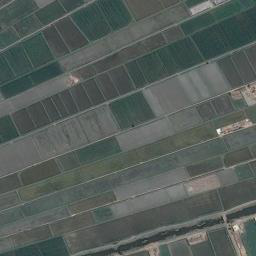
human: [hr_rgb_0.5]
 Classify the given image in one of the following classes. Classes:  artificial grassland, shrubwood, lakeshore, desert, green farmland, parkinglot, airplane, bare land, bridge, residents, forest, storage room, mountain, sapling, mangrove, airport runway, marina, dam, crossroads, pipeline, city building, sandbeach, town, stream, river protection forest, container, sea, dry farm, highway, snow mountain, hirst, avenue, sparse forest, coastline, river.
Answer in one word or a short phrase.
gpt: green farmland